Question: I want to create a subclass of 'UITableView' or 'UIScrollView' that will have some shading at the top when the content offset is > 0 to indicate that the content is scrollable. (See image attached)

The way I'm implementing it right now is using the 'UIViewController' that is the delegate of the 'tableView'. I simply have a 'GradientView' on top of the 'tableView', and I intercept 'scrollViewDidScroll:' to animate the visibility of that top gradient.
My problem with this implementation is that it's not "clean". I want my 'UIViewControllers' to take care of logic, and not to deal with applying gradients and stuff. I wish I could just drop a subclass of 'UITableView' that will do that for me.
The challenge for me is that I can't figure out how the 'tableView' could add to itself a fixed content on top of the scrollable content.
Another question is what method/s of 'UIScrollView' should I override to intercept the scrolling event. Obviously I don't want the tableView to be the delegate of itself...
Any ideas?
Thanks!
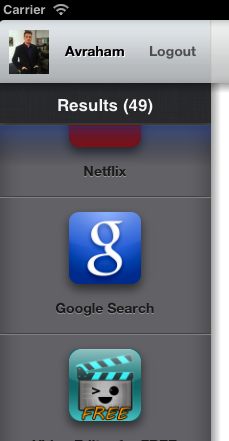
Answer: Ok, so I found the solution on Apple's WWDC 2011 Session 104 video - Advanced Scroll View Techniques.
There is a whole section in this video about "Stationary Views" inside a scroll view.
According to Apple, the way to go here is to override layoutSubviews and put there all the code to position whatever you want - wherever you want.
I tried it and it's actually pretty easy and it's working as expected.
So for example if I would like a shadowed header on top of the table when the content is being scrolled, this is the code I should write:
'''
-(void) layoutSubviews
{
[super layoutSubviews];
[self positionTopShadow];
}
-(void) positionTopShadow
{
CGFloat yOffset = self.contentOffset.y;
// I'm doing some limiting so that the maximum height of the shadow view will be 40 pixels
yOffset = MIN(yOffset, 40);
yOffset = MAX(0, yOffset);
CGRect frame = self.topShadowView.frame;
// The origin should be exactly like the content offset so it would look like
// the shadow is at the top of the table (when it's actually just part of the content)
frame.origin = CGPointMake(0, self.contentOffset.y);
frame.size.height = yOffset;
frame.size.width = self.frame.size.width;
self.topShadowView.frame = frame;
if (self.topShadowView.superview == nil)
{
[self addSubview:self.topShadowView];
}
[self bringSubviewToFront:self.topShadowView];
}
'''